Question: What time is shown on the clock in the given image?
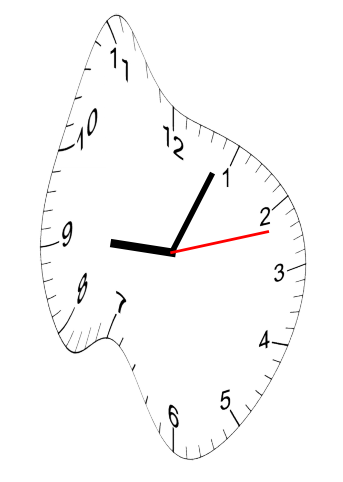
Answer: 09:04:12